Question: I have a database with fields day and prices(image below)

I want to make a result something like :
day | price
1-3 | 5
4 | 6
7-8 | 10
13+ | 20
I think making (giving these job to sql) it will be hard for database (I'm speaking about speed)
Database result:
'''
Array
(
[0] => Array
(
[id] => 1
[day] => 1
[price] => 5
)
[1] => Array
(
[id] => 2
[day] => 2
[price] => 5
)
[2] => Array
(
[id] => 3
[day] => 3
[price] => 5
)
[3] => Array
(
[id] => 4
[day] => 4
[price] => 6
)
[4] => Array
(
[id] => 7
[day] => 7
[price] => 10
)
[5] => Array
(
[id] => 8
[day] => 8
[price] => 10
)
[6] => Array
(
[id] => 9
[day] => 13
[price] => 20
)
)
'''
Now I am thinking about loop an array but do not have an idea how to solve these problem
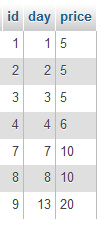
Answer: Your issue can be resolved with single loop:
'''
$array = [
['id'=>2, 'day'=>2, 'price'=>5],
['id'=>5, 'day'=>3, 'price'=>7],
['id'=>7, 'day'=>8, 'price'=>8],
['id'=>6, 'day'=>4, 'price'=>5],
['id'=>1, 'day'=>1, 'price'=>5],
['id'=>9, 'day'=>9, 'price'=>8],
['id'=>11, 'day'=>13, 'price'=>10],
['id'=>15, 'day'=>12, 'price'=>10]
];
//sort by day. You can skip this if perform ORDER BY 'day' in DBMS
usort($array, function($x, $y)
{
return $x['day']-$y['day'];
});
$price = current($array)['price'];
$min = current($array)['day'];
$max = $min;
$result = [];
foreach($array as $i=>$item)
{
if($price!=$item['price'])
{
$result[] = ['day' => $min==$max?$min:$min.'-'.$max, 'price'=>$price];
$min = $item['day'];
$max = $min;
}
else
{
$max = $item['day'];
}
$price = $item['price'];
}
$result[] = ['day' => $min.'+', 'price'=> $price];
'''
end result will look like this:
'''
Array
(
[0] => Array
(
[day] => 1-2
[price] => 5
)
[1] => Array
(
[day] => 3
[price] => 7
)
[2] => Array
(
[day] => 4
[price] => 5
)
[3] => Array
(
[day] => 8-9
[price] => 8
)
[4] => Array
(
[day] => 12+
[price] => 10
)
)
'''